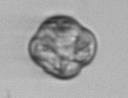
Label: Karenia